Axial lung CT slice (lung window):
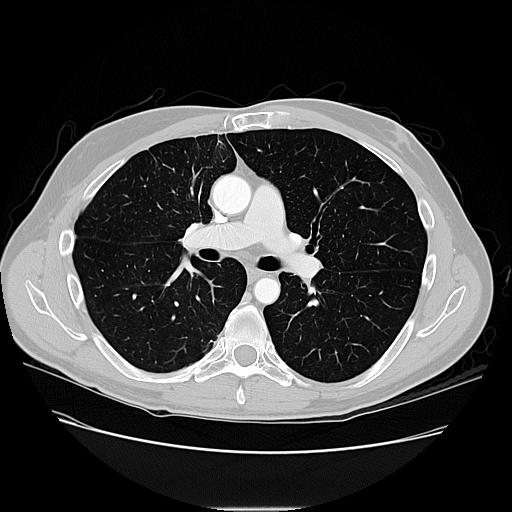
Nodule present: no